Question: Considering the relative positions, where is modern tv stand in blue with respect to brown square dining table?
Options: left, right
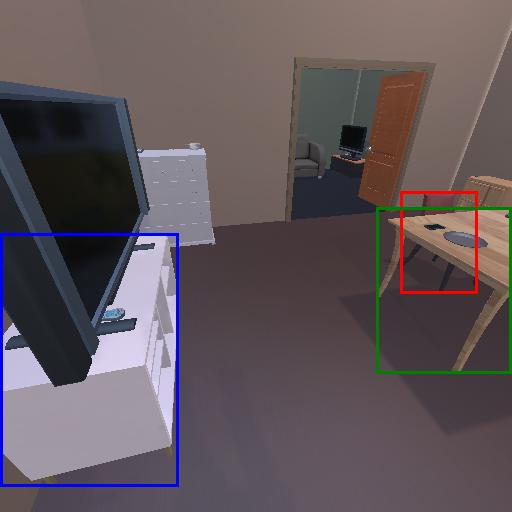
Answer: left